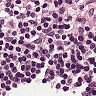
Metastatic tissue present: no